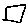
Label: square